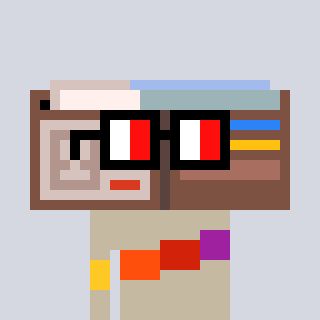
a pixel art character with square glasses with black frames and red eyes, a wallet-shaped head and a bege-colored body on a cool background